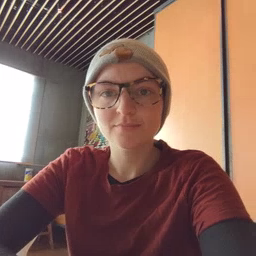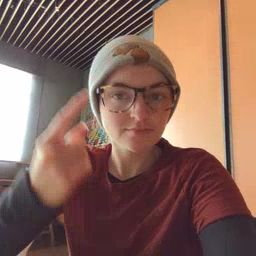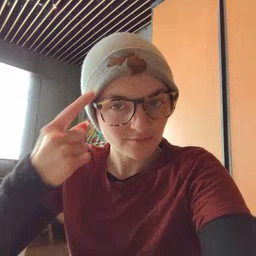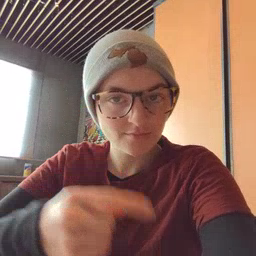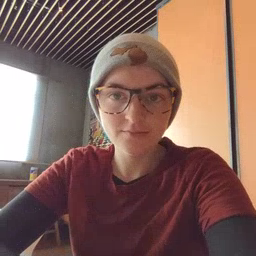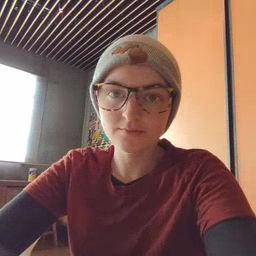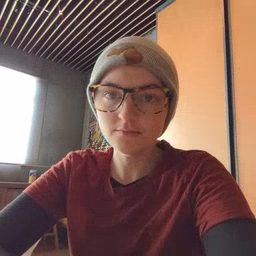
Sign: penny